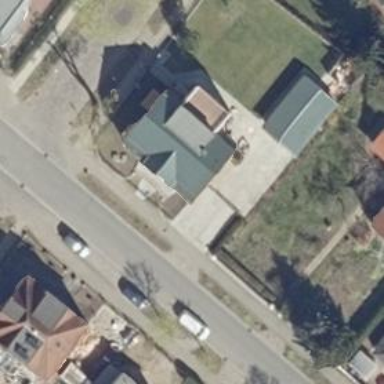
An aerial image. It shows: Detached building.